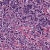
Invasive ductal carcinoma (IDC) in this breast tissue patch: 1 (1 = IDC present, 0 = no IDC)